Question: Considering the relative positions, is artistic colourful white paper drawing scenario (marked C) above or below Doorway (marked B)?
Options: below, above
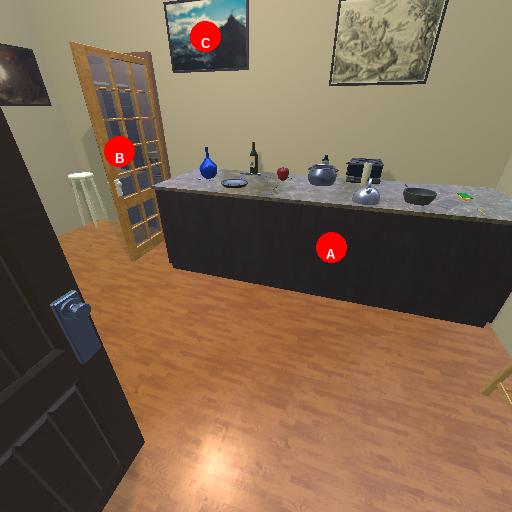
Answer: below